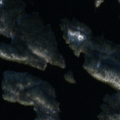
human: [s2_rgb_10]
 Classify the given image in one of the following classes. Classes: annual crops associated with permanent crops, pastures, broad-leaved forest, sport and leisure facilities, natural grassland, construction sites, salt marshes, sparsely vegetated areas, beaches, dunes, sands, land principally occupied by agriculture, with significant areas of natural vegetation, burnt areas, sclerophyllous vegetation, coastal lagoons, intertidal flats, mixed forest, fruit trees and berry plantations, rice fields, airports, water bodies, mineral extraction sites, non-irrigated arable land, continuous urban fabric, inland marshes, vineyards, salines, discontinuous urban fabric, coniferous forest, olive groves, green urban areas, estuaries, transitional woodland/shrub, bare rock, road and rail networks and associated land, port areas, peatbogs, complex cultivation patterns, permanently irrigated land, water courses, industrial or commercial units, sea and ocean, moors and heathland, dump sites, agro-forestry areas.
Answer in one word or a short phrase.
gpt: coniferous forest, mixed forest, water bodies